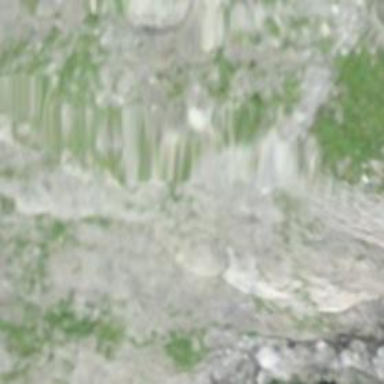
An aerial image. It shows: Cliff in nature.